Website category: university
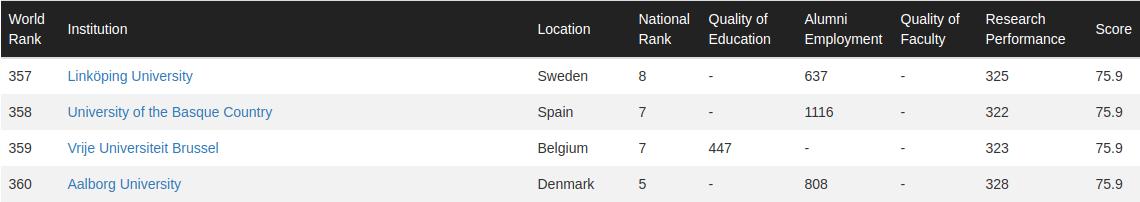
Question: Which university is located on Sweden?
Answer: Linköping University

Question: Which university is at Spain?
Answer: University of the Basque Country

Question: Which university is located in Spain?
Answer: University of the Basque Country

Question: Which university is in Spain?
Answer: University of the Basque Country

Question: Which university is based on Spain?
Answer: University of the Basque Country

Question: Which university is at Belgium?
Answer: Vrije Universiteit Brussel

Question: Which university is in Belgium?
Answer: Vrije Universiteit Brussel

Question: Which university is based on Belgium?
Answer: Vrije Universiteit Brussel

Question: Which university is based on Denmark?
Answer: Aalborg University

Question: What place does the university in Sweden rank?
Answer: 357

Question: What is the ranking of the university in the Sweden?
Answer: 357

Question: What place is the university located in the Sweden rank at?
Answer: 357

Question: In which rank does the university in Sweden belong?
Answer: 357

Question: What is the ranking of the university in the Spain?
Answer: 358

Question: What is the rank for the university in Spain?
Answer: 358

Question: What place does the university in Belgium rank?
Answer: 359

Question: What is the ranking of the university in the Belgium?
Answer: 359

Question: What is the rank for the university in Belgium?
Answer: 359

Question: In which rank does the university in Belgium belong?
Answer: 359

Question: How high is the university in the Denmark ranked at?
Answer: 360

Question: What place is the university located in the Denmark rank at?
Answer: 360

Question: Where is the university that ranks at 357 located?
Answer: Sweden

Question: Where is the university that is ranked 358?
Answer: Spain

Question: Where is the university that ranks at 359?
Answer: Belgium

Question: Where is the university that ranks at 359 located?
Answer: Belgium

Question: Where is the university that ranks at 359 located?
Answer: Belgium

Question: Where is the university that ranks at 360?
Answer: Denmark

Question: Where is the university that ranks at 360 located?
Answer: Denmark

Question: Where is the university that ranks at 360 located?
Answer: Denmark

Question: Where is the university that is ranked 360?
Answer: Denmark